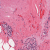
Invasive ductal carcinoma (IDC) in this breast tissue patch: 0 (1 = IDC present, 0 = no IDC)